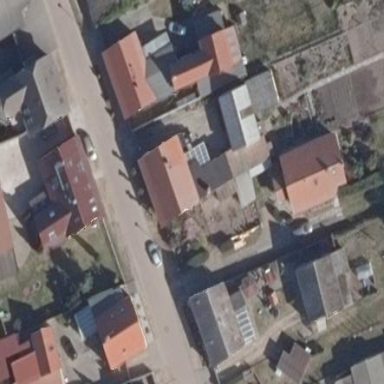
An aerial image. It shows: Simple and straightforward house.